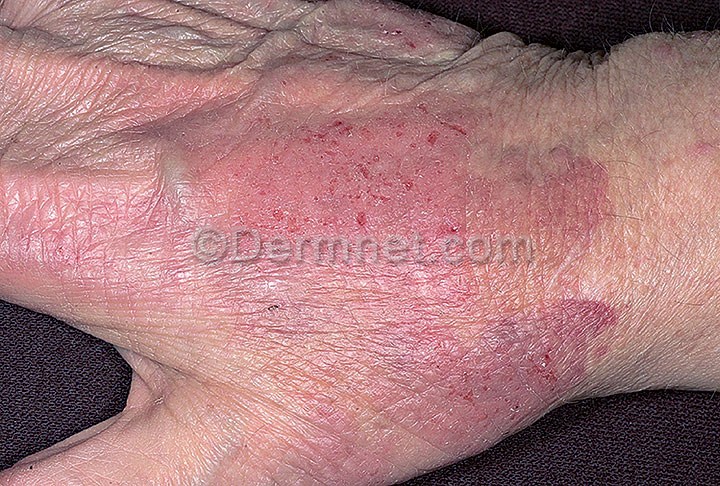
Disease: Poison Ivy Photos and other Contact Dermatitis